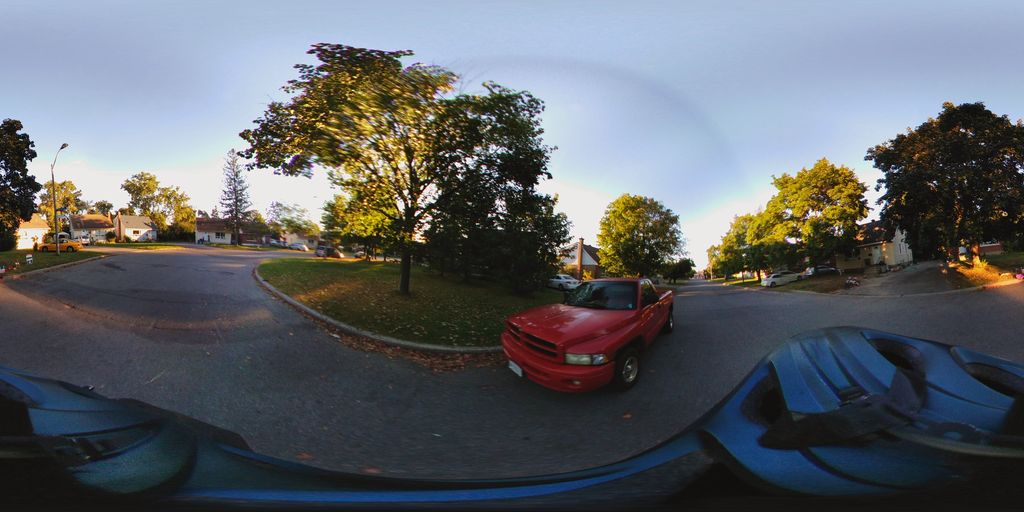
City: ottawa-gatineau